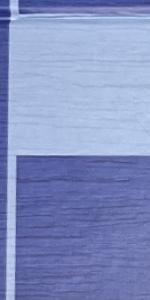
Label: Empty